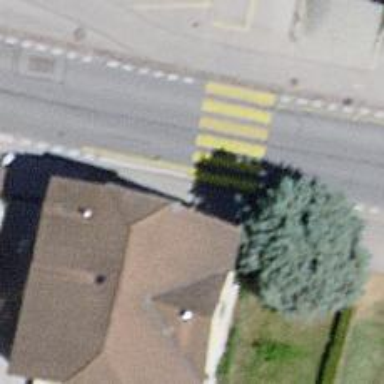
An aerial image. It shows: Zebra crossing on the road.